Interaction volume radius: 10 \u00c5
Interaction volume height: 10 \u00c5
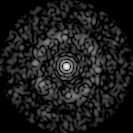
Disorder parameter: 0.8665